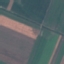
Land use / land cover: AnnualCrop